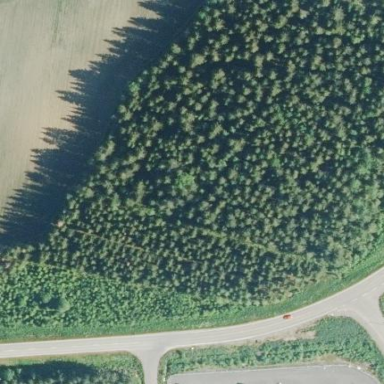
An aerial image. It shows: Woodland with evergreen needle-leaved trees.